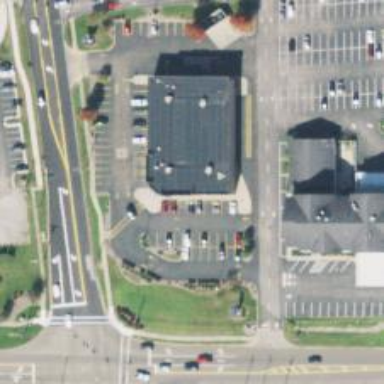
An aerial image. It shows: Pharmacy providing healthcare services.